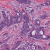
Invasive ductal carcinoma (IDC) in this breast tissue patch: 1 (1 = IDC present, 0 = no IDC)